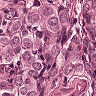
Metastatic tissue present: yes